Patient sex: M
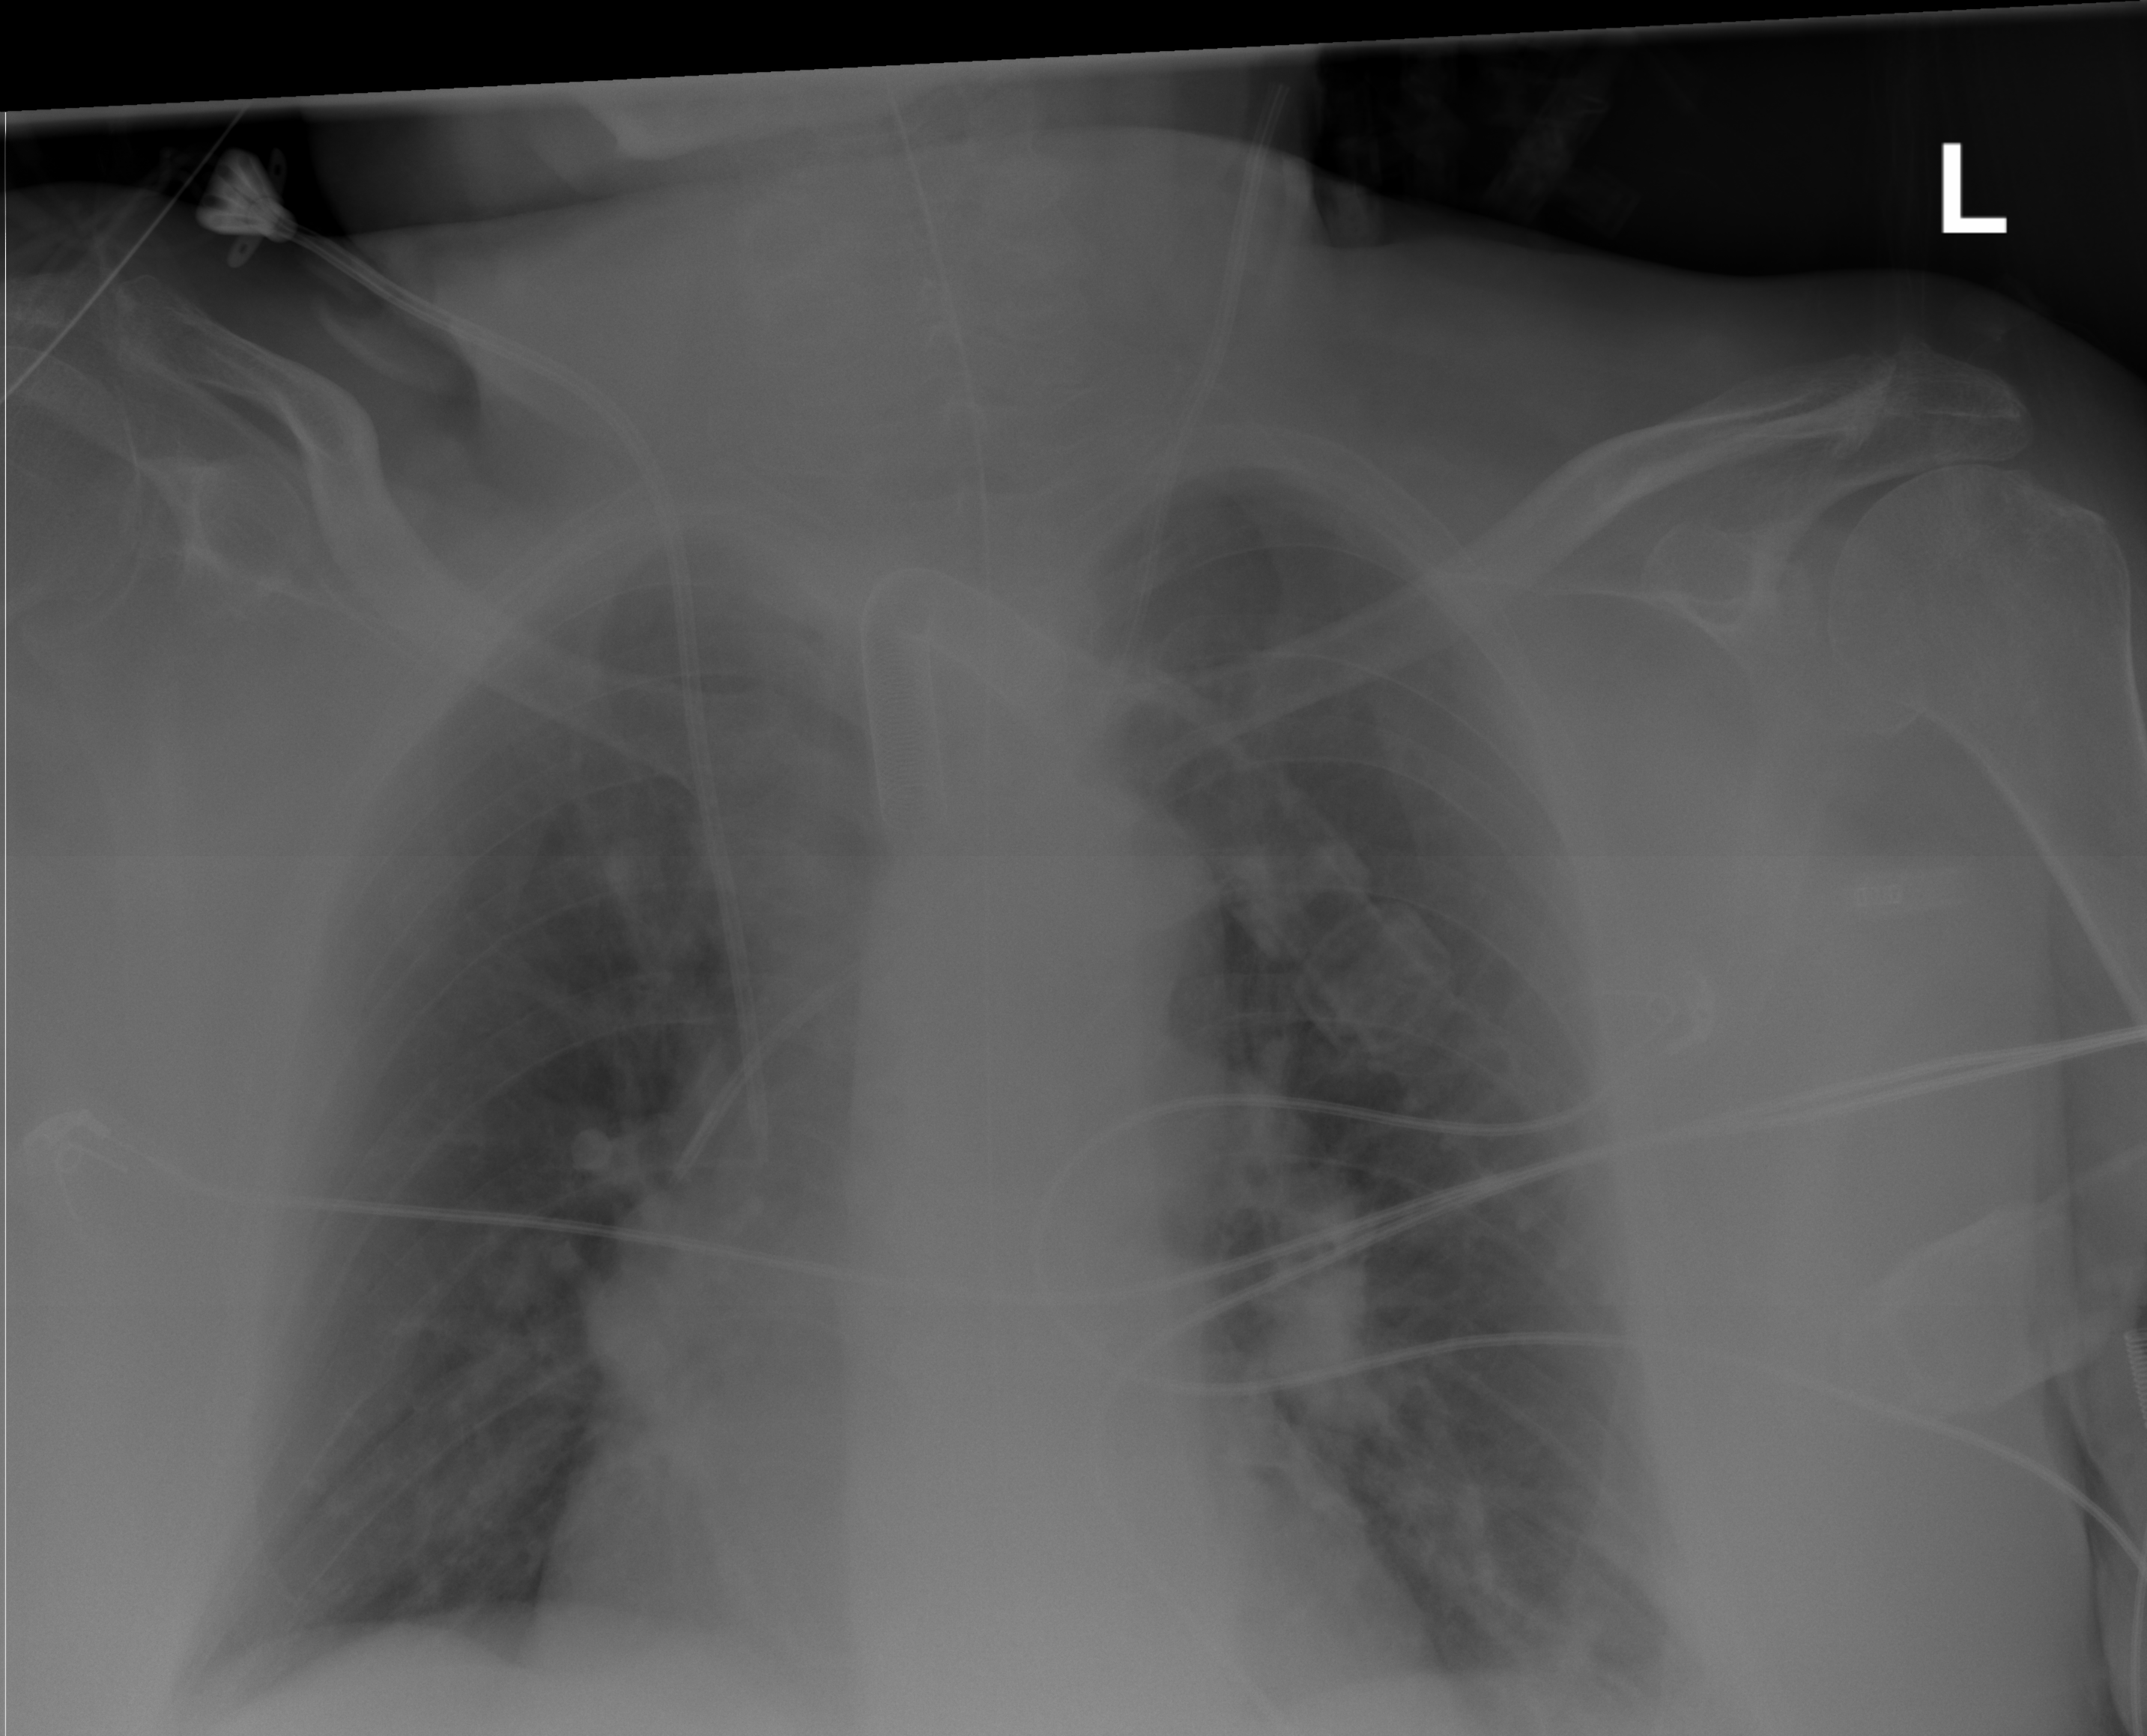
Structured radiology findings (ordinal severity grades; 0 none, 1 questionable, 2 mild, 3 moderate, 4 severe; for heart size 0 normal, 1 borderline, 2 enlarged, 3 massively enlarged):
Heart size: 2
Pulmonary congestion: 0
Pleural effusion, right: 2
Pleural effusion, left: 0
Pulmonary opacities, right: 0
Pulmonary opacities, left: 2
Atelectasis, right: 0
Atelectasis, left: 0